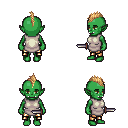
a pixel art fantasy rpg character, female body template, orc, green skin, white tunic, gold greaves, light blonde mohawk hairstyle, dagger, four views (front, back, left, right), 2x2 character sprite sheet, small pixel art, hard edges, no anti-aliasing